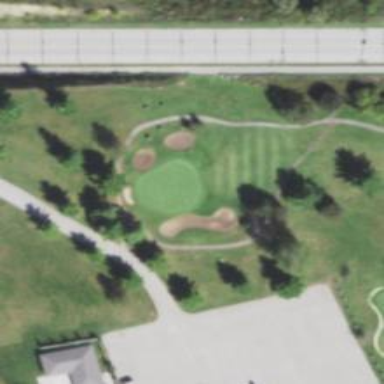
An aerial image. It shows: View of golf hole.